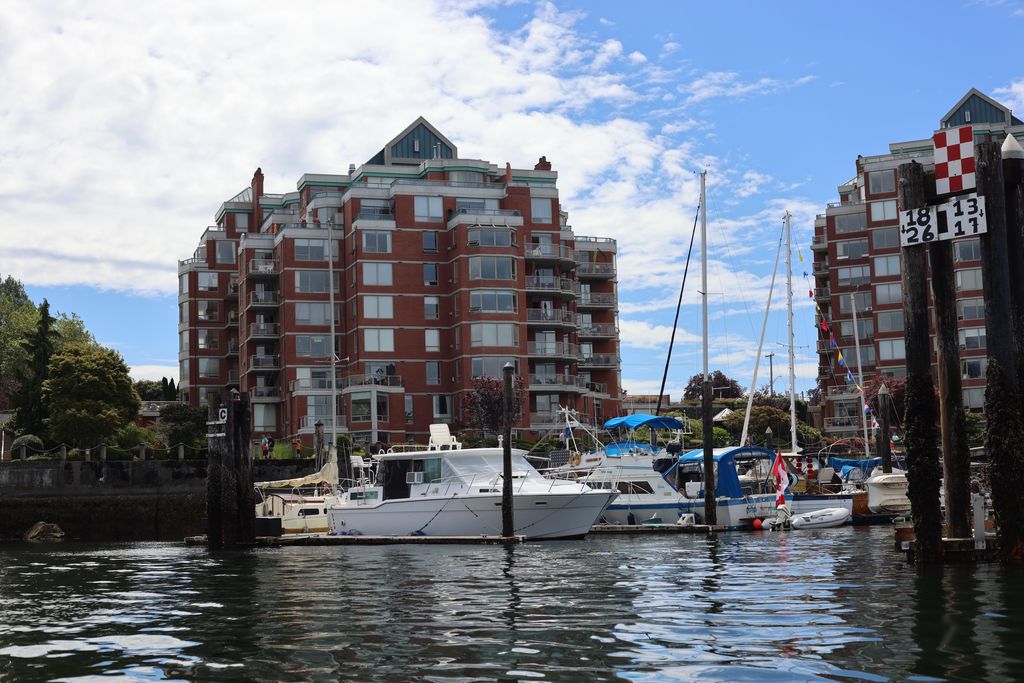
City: victoria